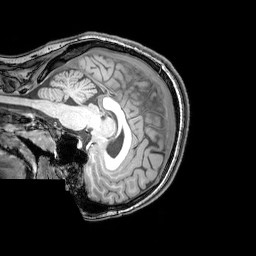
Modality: T1w
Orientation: sagittal
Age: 22
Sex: female
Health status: healthy
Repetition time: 0.081 s
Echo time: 0.037 s